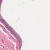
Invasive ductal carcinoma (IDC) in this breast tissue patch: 0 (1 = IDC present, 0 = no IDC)